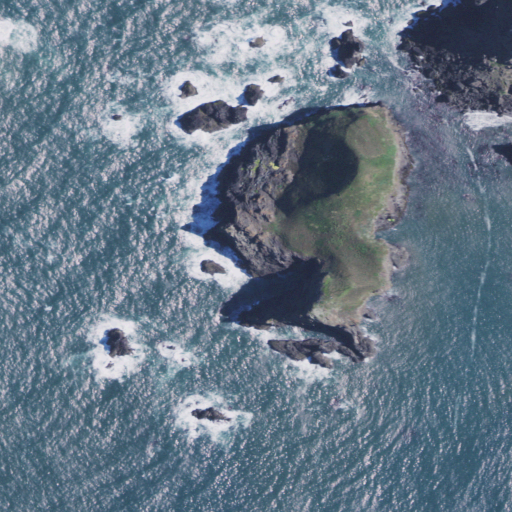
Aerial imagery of island in Oregon named Saddle Rock containing open water, barren land, grassland, and herbaceous wetlands